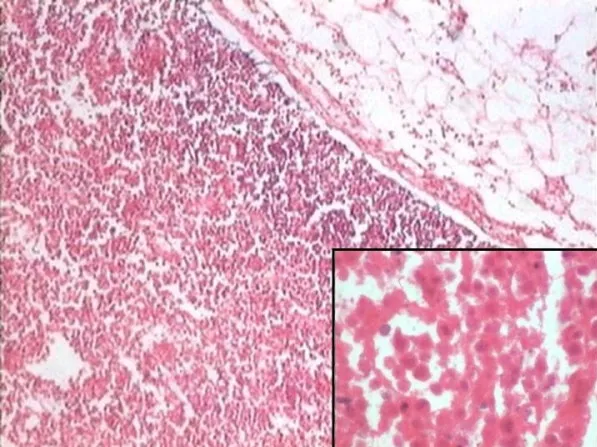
Lymph node infarction with viable rim of sub capsular lymphoid tissue. (40X, H & E) Inset: Note the cellular outlines of the individual lymphocytes, which have undergone coagulative necrosis. (400X, H&E).
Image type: pathology (h&e)